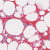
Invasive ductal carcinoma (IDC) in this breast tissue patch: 0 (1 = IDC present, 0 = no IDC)